Field crop: maize
Growth stage: 2
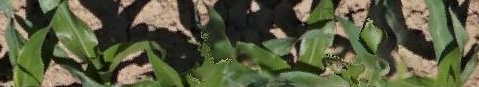
Species: maize